Question: I've got a couple of table rows in a table layout. The last row got a button which I would like to stretch out to right side (i.e. fill the remaining space on right side in the row). When I try to stretch this button, other buttons in the row above also get stretched, which I don't want to happen. See image link for what I'm trying to achieve. The green button is supposed to go over "three columns".
Any tip on how I can do this?

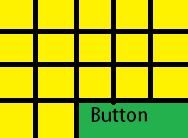
Answer: you may try something like this
'''
<TableRow android:layout_width="fill_parent"
android:weightSum="100" android:layout_height="wrap_content">
<Button android:text="Button" android:layout_weight="20"
android:layout_width="wrap_content" android:layout_height="wrap_content"></Button>
<Button android:text="Button" android:layout_width="wrap_content"
android:layout_weight="20" android:layout_height="wrap_content"></Button>
<Button android:text="Button" android:layout_weight="40"
android:layout_width="wrap_content" android:layout_height="wrap_content"></Button>
</TableRow>
'''